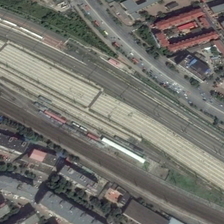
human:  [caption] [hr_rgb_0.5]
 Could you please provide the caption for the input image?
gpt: there is only one rail running into empty rails .

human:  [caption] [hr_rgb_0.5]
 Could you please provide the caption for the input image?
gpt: there is only one rail running into empty rails .

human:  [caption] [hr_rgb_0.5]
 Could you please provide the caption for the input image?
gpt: a bustling highway road stretches alongside this railway station .

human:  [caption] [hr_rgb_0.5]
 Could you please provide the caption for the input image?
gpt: there is only one rail running into empty rails .

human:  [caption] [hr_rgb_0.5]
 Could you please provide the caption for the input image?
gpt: some buildings and some green trees are in two sides of a railway station .